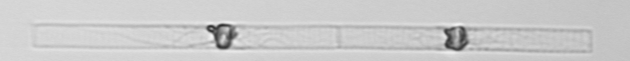
Label: Dactyliosolen_blavyanus